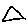
Label: triangle